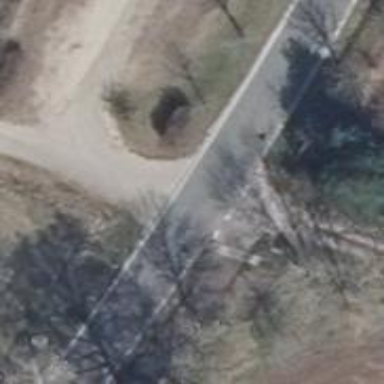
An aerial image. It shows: Asphalt road classified as tertiary.